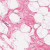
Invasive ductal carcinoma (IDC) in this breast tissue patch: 0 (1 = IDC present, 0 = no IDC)